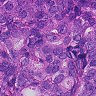
Metastatic tissue present: yes